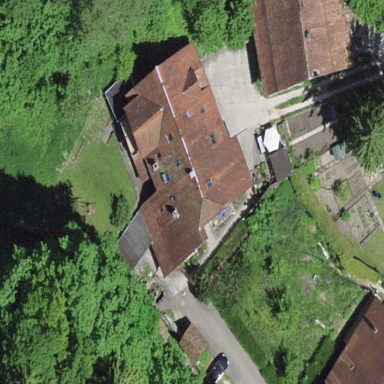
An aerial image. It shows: Semidetached house.